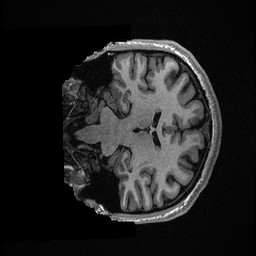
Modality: T1w
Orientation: coronal
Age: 26
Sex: male
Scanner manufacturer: ge
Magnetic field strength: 3 T
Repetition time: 0.006952 s
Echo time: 0.00292 s